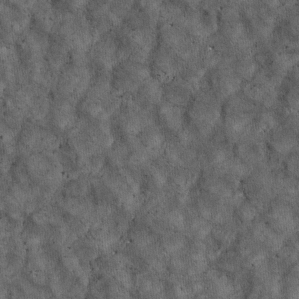
Label: non_frost